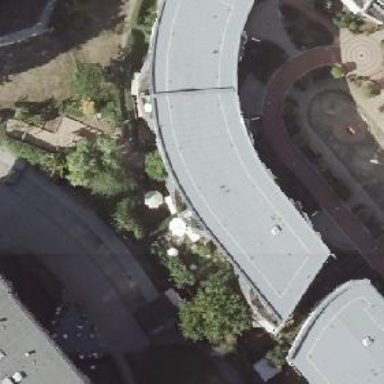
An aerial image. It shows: Building with apartments and flat roof.